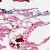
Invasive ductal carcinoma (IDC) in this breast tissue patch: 0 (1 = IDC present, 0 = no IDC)